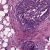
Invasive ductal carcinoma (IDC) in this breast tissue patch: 0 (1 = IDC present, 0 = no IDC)